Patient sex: M
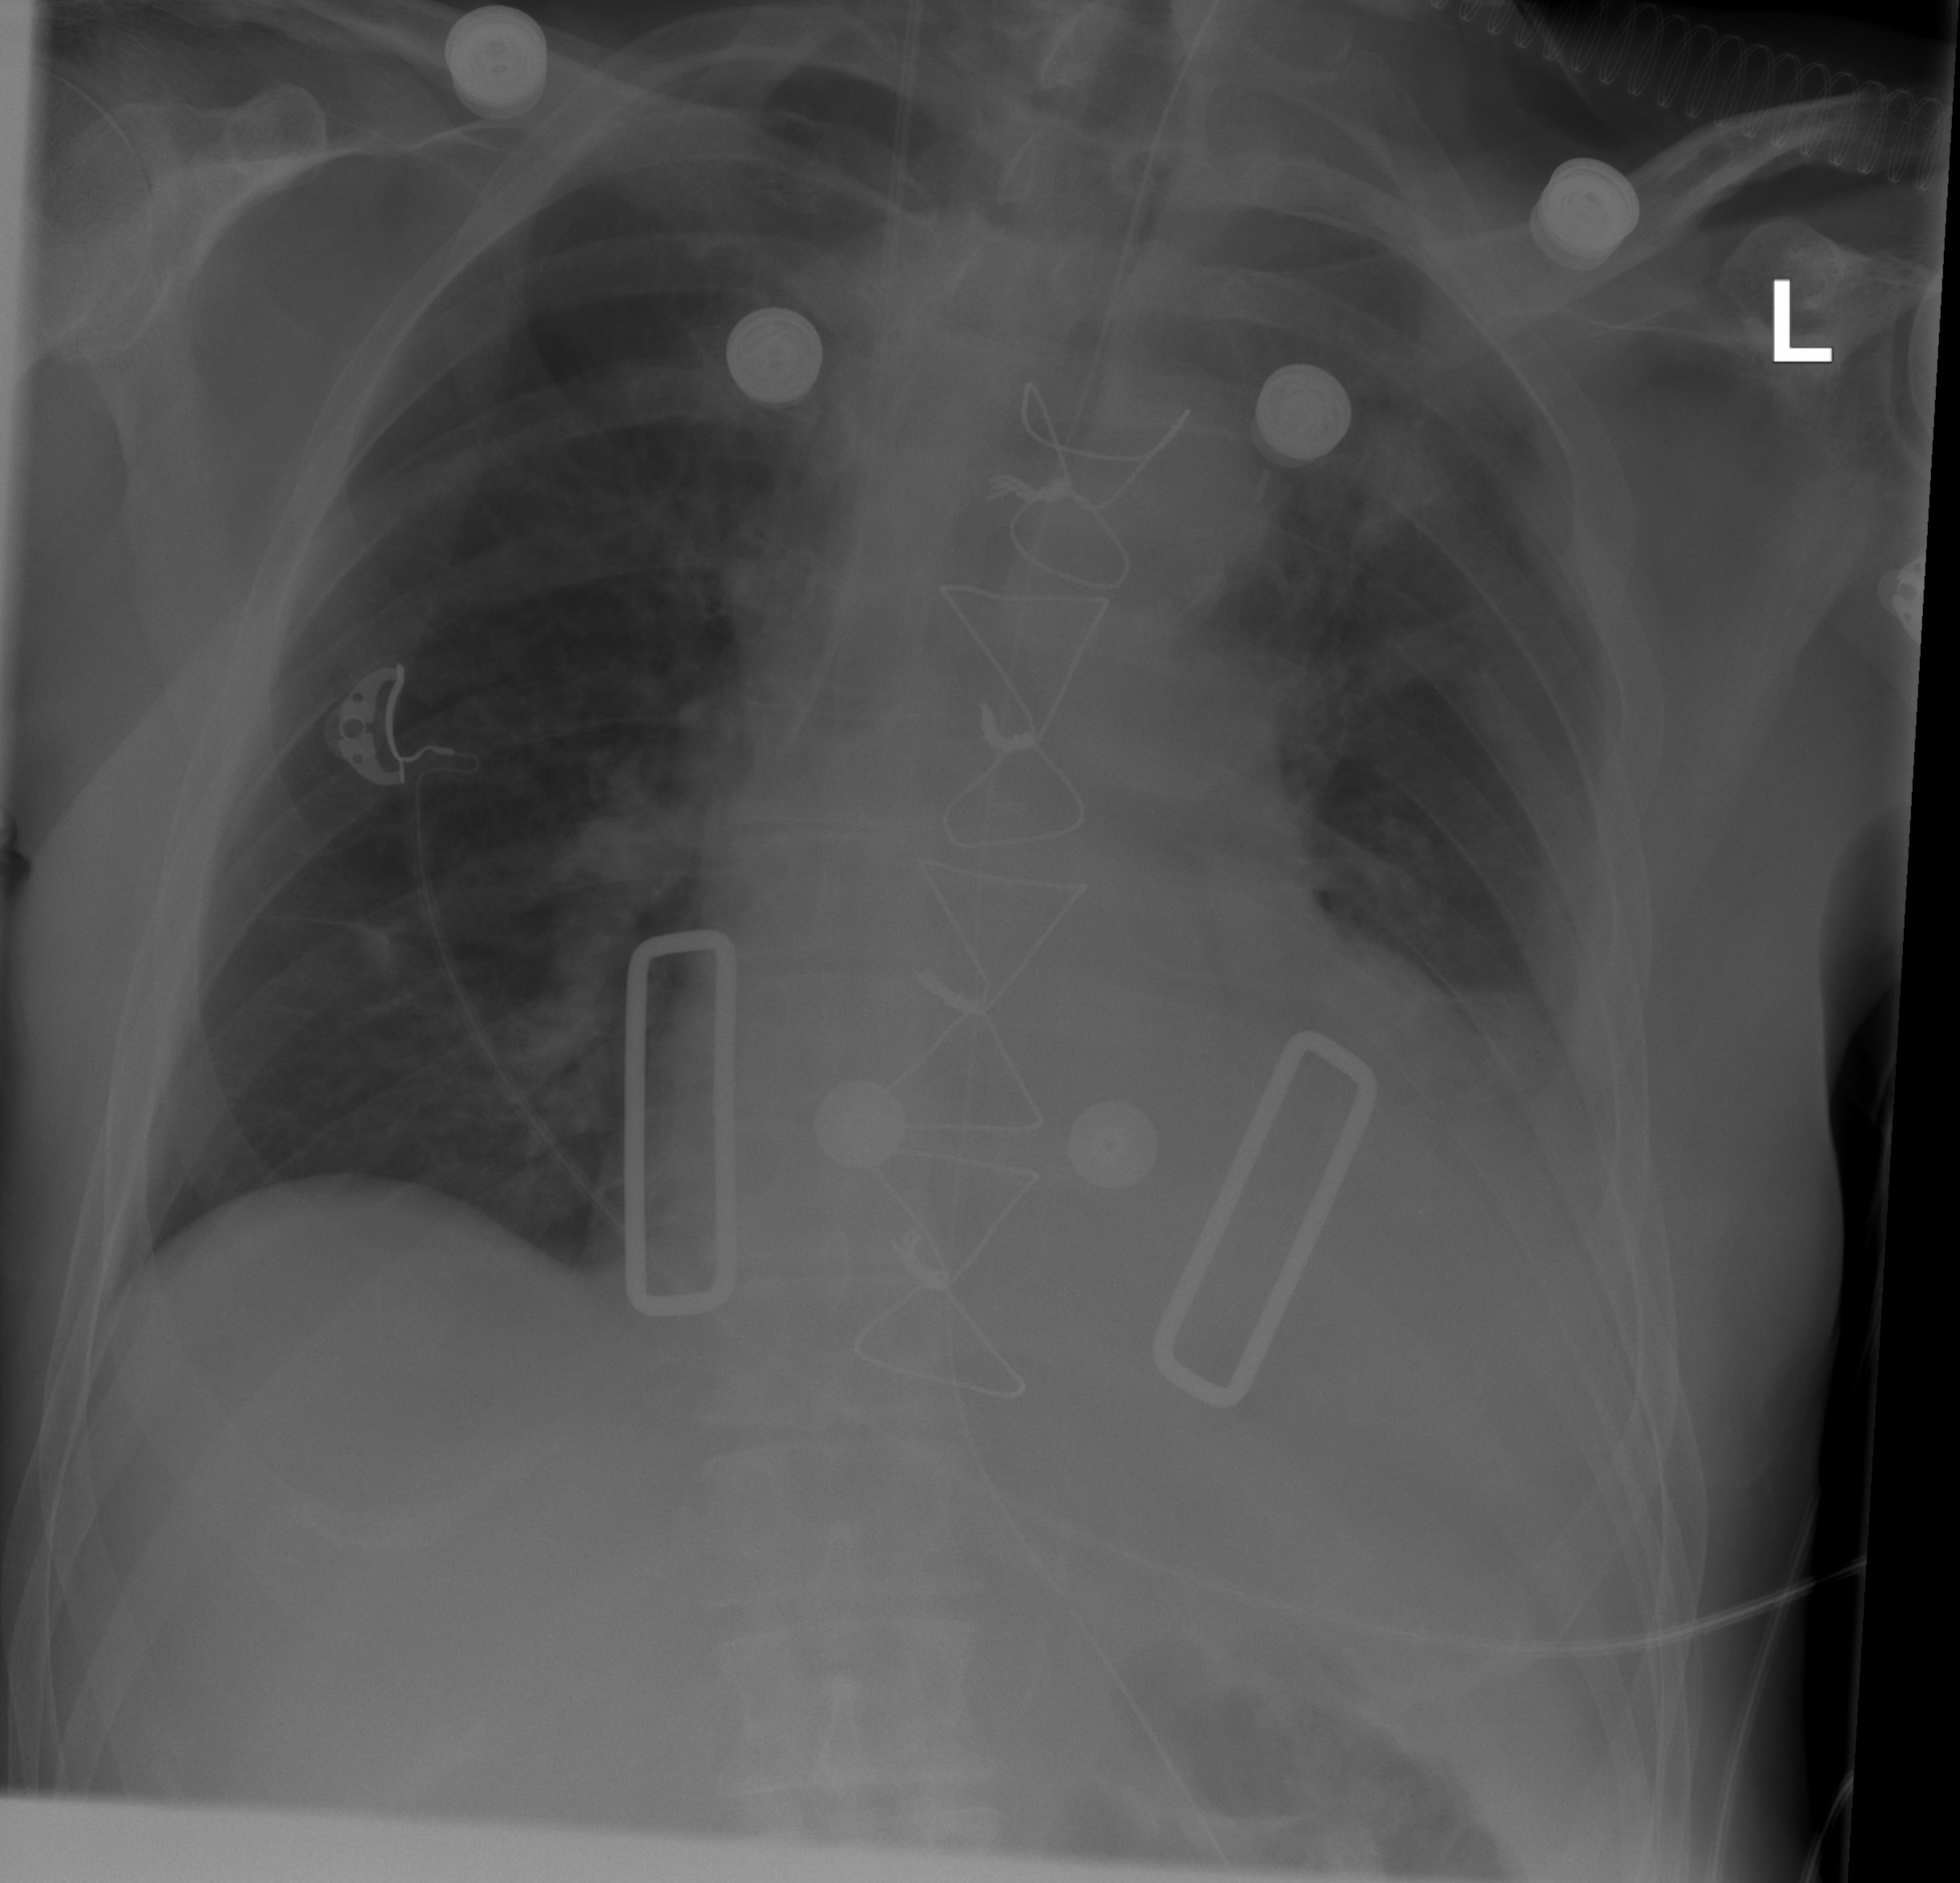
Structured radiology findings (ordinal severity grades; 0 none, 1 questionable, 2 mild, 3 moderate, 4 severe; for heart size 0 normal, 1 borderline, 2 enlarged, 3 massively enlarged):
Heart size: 2
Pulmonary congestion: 0
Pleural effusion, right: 0
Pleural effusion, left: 3
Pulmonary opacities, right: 0
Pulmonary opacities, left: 0
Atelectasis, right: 0
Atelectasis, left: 2